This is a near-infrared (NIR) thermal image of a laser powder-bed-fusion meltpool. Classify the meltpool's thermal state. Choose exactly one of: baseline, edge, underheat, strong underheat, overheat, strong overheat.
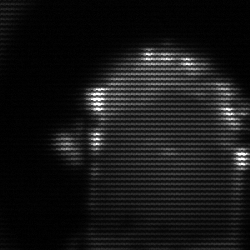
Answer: baseline